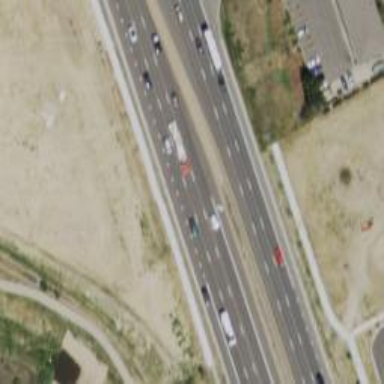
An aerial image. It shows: Trunk highway.